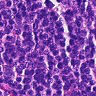
Metastatic tissue present: no